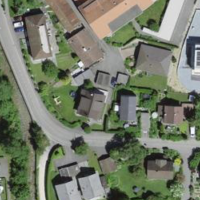
EUNIS habitat code: 54
Species observed at this site:
Aquilegia vulgaris